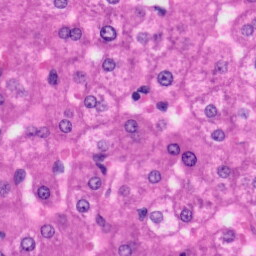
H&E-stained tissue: Liver